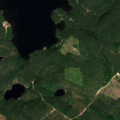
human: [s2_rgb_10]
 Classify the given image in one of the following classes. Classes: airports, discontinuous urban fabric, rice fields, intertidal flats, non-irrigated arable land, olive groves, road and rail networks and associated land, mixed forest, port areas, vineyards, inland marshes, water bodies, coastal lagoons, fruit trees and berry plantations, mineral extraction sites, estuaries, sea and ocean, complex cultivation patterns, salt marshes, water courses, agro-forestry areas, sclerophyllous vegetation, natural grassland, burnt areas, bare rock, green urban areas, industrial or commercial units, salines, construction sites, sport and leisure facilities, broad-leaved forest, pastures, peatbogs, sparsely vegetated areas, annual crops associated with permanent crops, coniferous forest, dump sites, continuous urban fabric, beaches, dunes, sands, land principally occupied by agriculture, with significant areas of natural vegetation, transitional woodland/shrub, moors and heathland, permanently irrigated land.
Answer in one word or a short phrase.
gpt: coniferous forest, water bodies